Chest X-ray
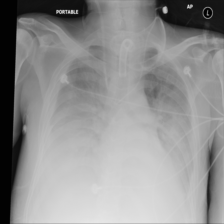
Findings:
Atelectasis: negative
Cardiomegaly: negative
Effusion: positive
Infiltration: negative
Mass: negative
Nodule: negative
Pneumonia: negative
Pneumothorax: negative
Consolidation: negative
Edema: negative
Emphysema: negative
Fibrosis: negative
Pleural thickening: negative
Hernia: negative